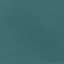
Land use / land cover class: SeaLake